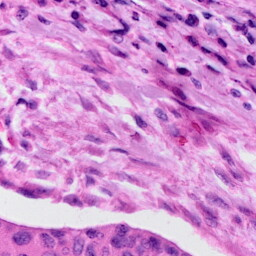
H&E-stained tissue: Cervix